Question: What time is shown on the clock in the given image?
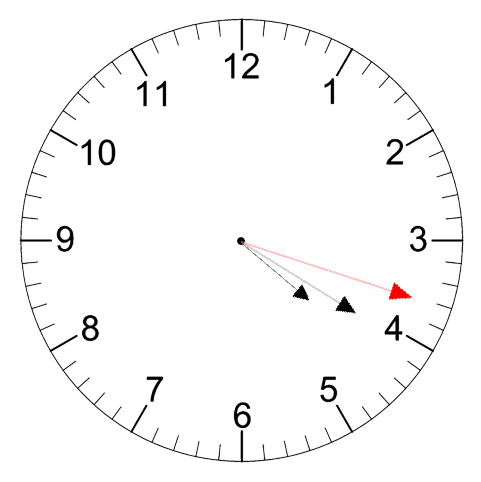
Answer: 04:20:18